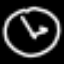
Label: clock